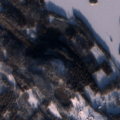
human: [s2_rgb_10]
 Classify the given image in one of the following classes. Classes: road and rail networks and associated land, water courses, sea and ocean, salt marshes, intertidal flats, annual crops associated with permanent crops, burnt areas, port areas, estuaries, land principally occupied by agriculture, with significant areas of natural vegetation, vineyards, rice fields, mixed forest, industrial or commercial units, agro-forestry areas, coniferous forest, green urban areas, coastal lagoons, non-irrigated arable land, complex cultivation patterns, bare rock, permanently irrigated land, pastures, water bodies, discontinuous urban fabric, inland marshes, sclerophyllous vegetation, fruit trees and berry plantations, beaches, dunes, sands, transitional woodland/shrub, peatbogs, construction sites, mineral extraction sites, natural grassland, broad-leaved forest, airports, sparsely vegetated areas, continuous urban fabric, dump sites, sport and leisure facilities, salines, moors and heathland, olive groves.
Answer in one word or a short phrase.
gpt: land principally occupied by agriculture, with significant areas of natural vegetation, coniferous forest, mixed forest, water bodies